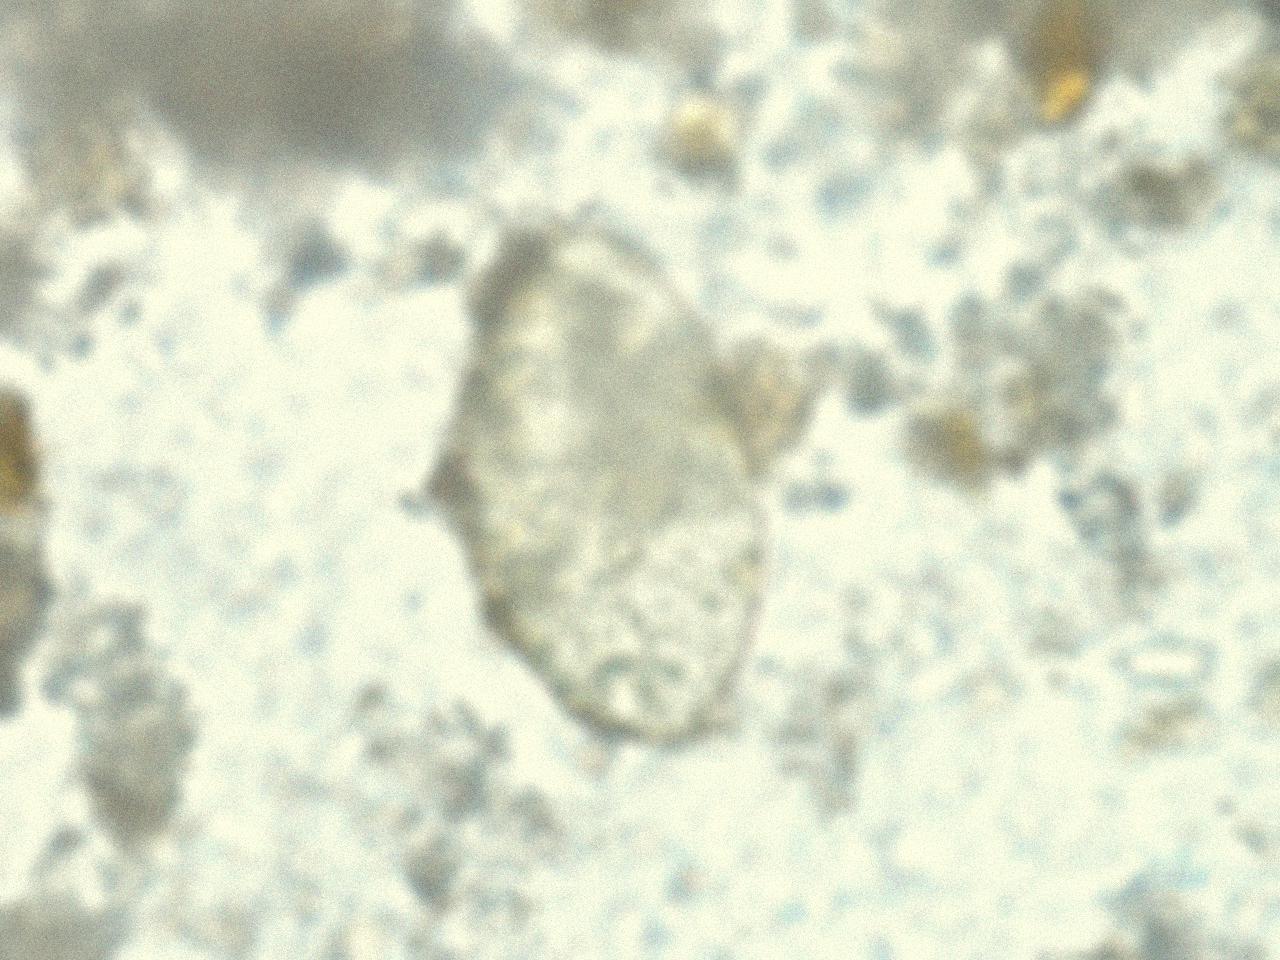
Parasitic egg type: Fasciolopsis buski